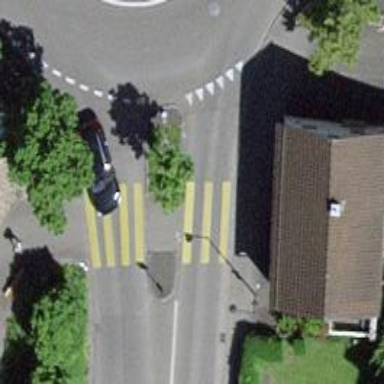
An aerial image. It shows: Zebra crossing on the road.